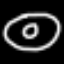
Label: donut